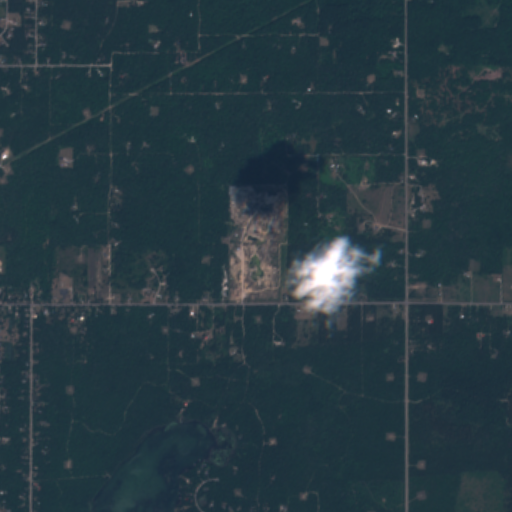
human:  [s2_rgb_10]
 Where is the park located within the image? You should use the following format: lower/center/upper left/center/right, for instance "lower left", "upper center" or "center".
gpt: There is no park in the image.